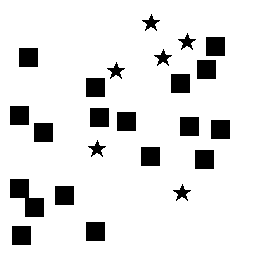
Squares: 18
Triangles: 0
Stars: 6
Total shapes: 24